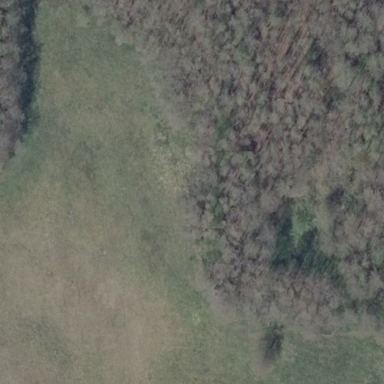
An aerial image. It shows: Beautiful meadow.